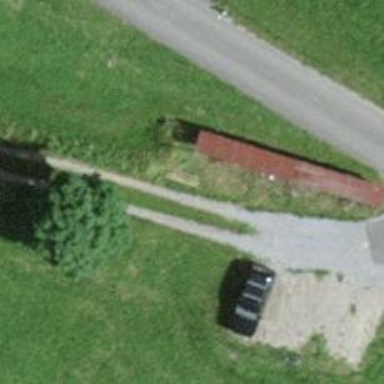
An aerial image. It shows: Bench for seating.